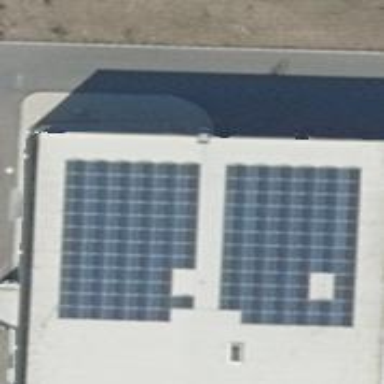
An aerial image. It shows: Solar photovoltaic panel generator producing electricity as small installation.